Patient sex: M
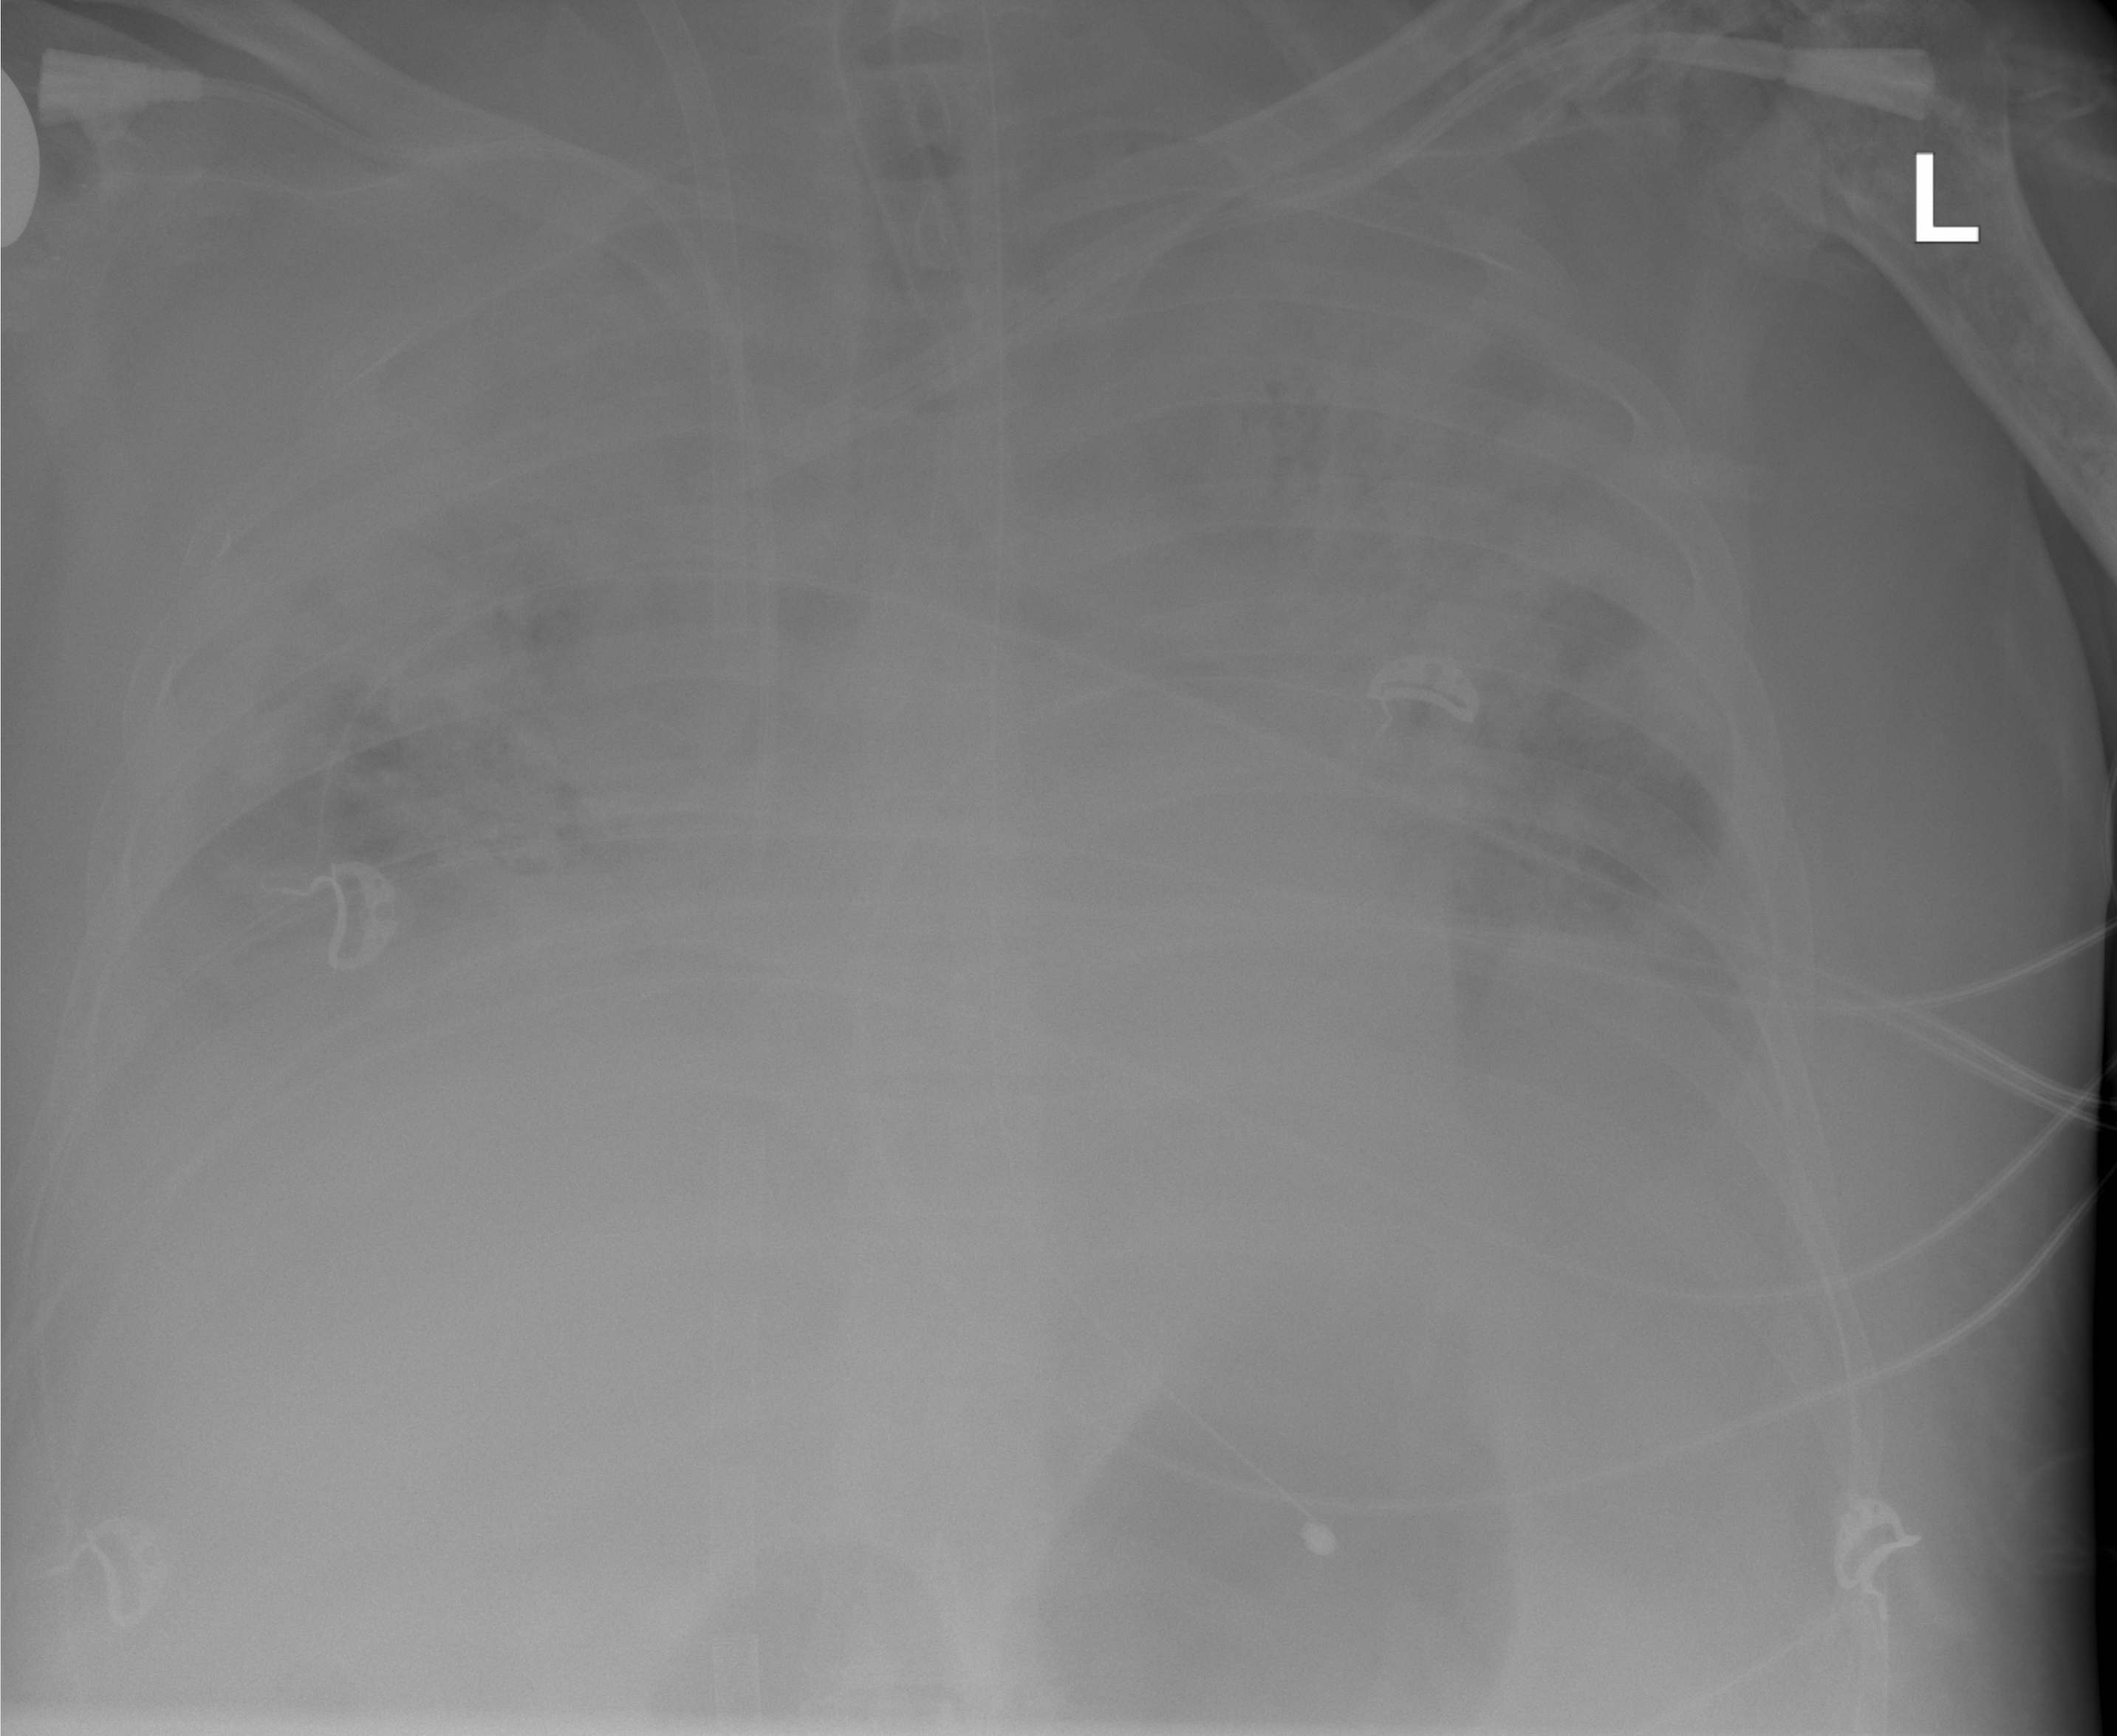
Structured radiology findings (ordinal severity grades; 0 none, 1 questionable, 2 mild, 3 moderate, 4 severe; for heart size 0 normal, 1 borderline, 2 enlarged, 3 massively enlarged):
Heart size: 2
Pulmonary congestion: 0
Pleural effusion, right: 2
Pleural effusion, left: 2
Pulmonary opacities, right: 4
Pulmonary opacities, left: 4
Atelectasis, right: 3
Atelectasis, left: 3